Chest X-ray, PA view. Patient: 40 years old, sex F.
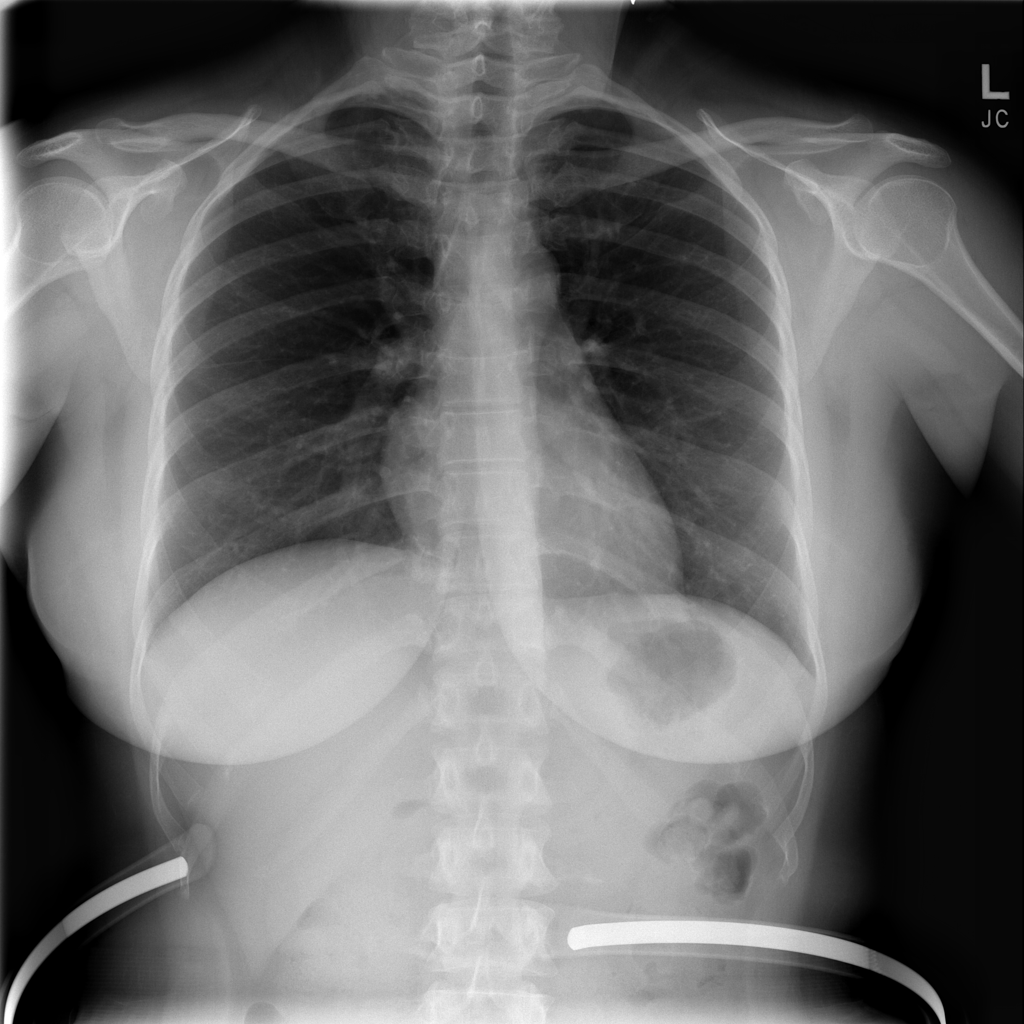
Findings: No Finding